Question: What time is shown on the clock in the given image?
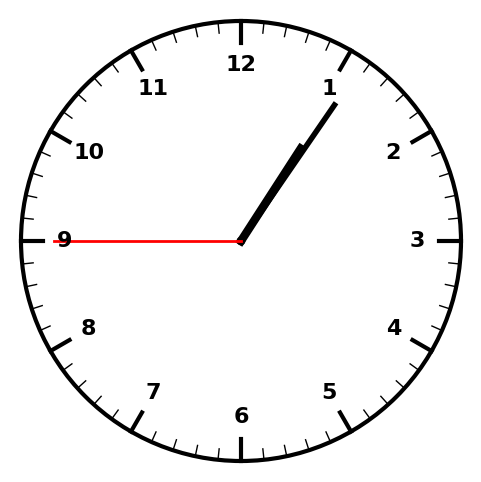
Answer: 01:05:45